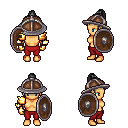
a pixel art fantasy rpg character, female body template, human, tanned skin, gold arm armor, red pants, gray short topknot hairstyle, chain helm, gold gloves, shield, four views (front, back, left, right), 2x2 character sprite sheet, small pixel art, hard edges, no anti-aliasing